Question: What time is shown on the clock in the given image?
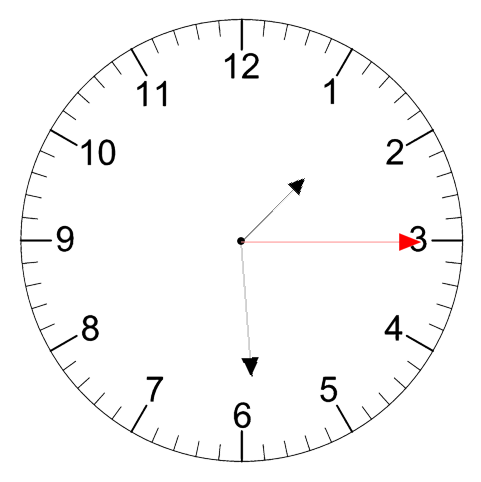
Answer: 01:29:15